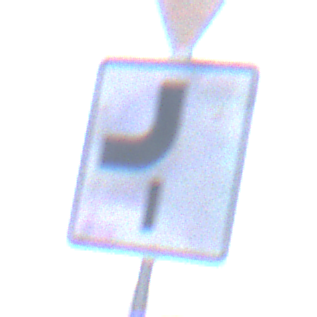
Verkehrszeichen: VerlaufVorfahrtsstrasse7
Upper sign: VorfahrtGewaehren
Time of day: Midday
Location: Roofed (Underpass)
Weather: Clear
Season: NotSpecified
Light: Natural